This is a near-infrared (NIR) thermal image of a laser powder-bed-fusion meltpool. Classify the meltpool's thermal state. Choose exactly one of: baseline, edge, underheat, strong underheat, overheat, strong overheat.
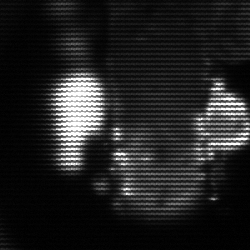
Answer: strong underheat